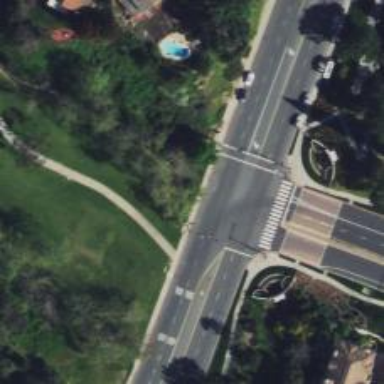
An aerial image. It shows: Tertiary road with asphalt surface and separate sidewalk.